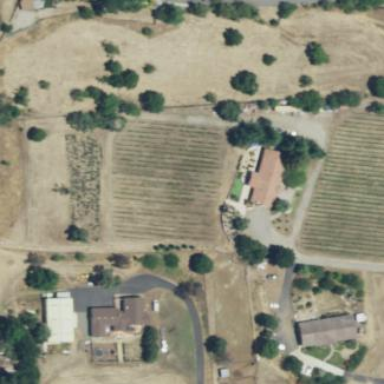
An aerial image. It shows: Vineyard with grape crops.